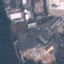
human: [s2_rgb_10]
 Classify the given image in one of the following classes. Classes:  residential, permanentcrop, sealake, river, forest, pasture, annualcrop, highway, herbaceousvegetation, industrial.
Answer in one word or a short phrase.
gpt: Industrial